Interaction volume radius: 10 \u00c5
Interaction volume height: 10 \u00c5
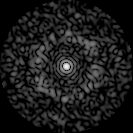
Disorder parameter: 0.8295